Question: I have this O/P as shown in the below pic

My O/P consists of around 100+ numpy arrays like the one shown above. I'm trying to combine all these 100+ numpy arrays into an single numpy array for further data processing. Any ideas on how to get this done???? I'm using python V3.4
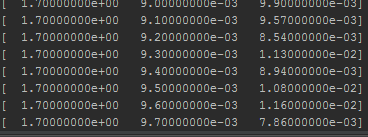
Answer: You can use 'hstack' and 'vstack':
'''
In [29]: hstack((arange(10) for _ in range(10)))
Out[29]:
array([0, 1, 2, 3, 4, 5, 6, 7, 8, 9, 0, 1, 2, 3, 4, 5, 6, 7, 8, 9, 0, 1, 2,
3, 4, 5, 6, 7, 8, 9, 0, 1, 2, 3, 4, 5, 6, 7, 8, 9, 0, 1, 2, 3, 4, 5,
6, 7, 8, 9, 0, 1, 2, 3, 4, 5, 6, 7, 8, 9, 0, 1, 2, 3, 4, 5, 6, 7, 8,
9, 0, 1, 2, 3, 4, 5, 6, 7, 8, 9, 0, 1, 2, 3, 4, 5, 6, 7, 8, 9, 0, 1,
2, 3, 4, 5, 6, 7, 8, 9])
In [30]: vstack((arange(10) for _ in range(10)))
Out[30]:
array([[0, 1, 2, 3, 4, 5, 6, 7, 8, 9],
[0, 1, 2, 3, 4, 5, 6, 7, 8, 9],
[0, 1, 2, 3, 4, 5, 6, 7, 8, 9],
[0, 1, 2, 3, 4, 5, 6, 7, 8, 9],
[0, 1, 2, 3, 4, 5, 6, 7, 8, 9],
[0, 1, 2, 3, 4, 5, 6, 7, 8, 9],
[0, 1, 2, 3, 4, 5, 6, 7, 8, 9],
[0, 1, 2, 3, 4, 5, 6, 7, 8, 9],
[0, 1, 2, 3, 4, 5, 6, 7, 8, 9],
[0, 1, 2, 3, 4, 5, 6, 7, 8, 9]])
'''